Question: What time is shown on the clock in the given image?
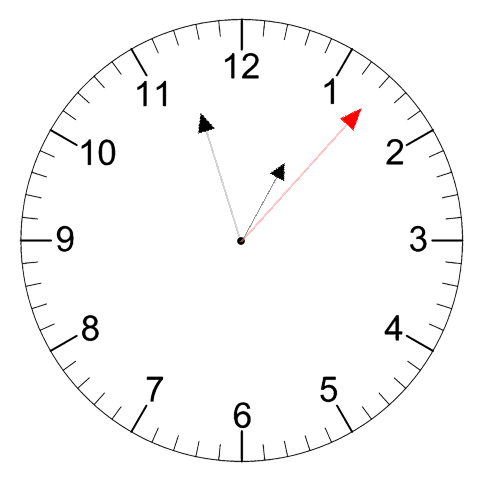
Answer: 12:57:07